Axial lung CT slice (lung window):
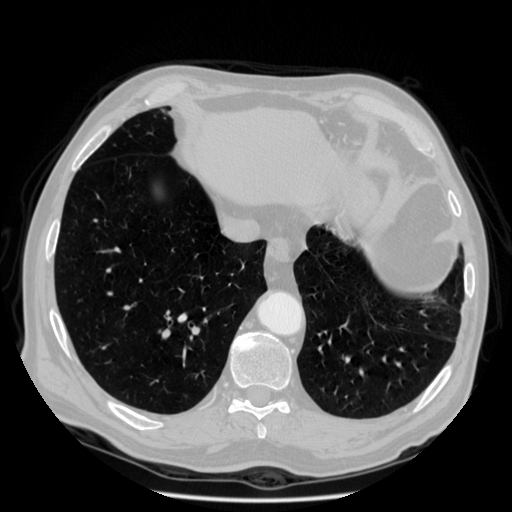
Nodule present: no